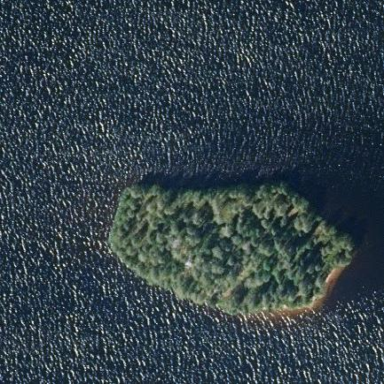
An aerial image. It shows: Islet.